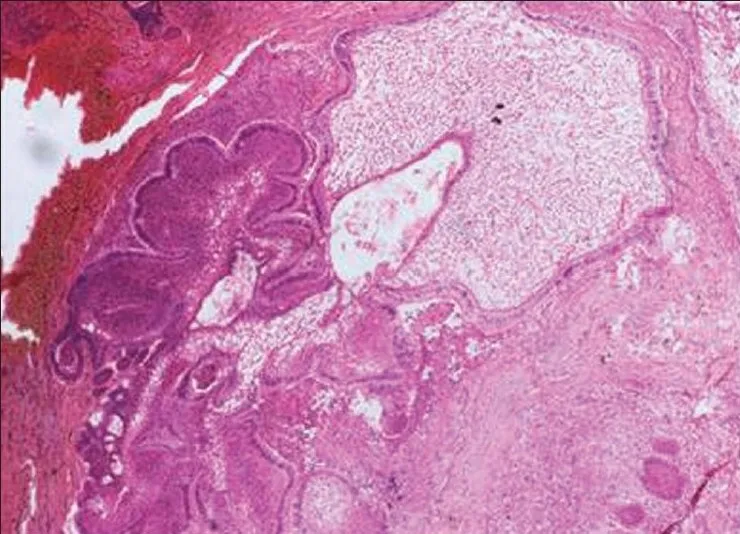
Odontogenic epithelial cells arranged in the form of follicles and stellate reticulum like cells in the center which are surrounded by ectomesenchymal cells (4x).
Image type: pathology (h&e)